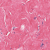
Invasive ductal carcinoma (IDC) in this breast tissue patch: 0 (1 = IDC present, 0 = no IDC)